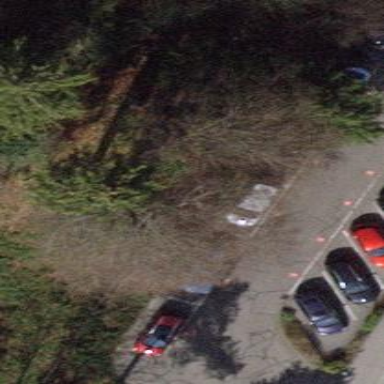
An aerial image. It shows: Parking area with surface.